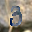
Label: 3